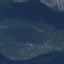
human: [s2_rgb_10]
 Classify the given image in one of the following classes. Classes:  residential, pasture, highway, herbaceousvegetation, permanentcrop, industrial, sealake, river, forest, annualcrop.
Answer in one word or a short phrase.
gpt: HerbaceousVegetation